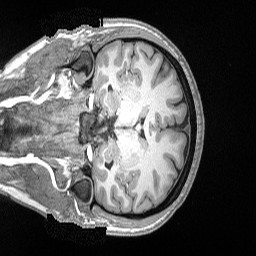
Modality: T1w
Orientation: coronal
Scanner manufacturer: siemens
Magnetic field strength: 3 T
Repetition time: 2.53 s
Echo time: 0.00169 s